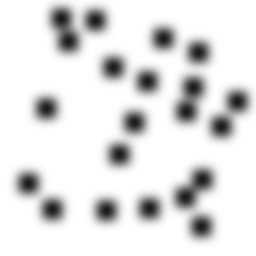
Squares: 21
Triangles: 0
Stars: 0
Total shapes: 21